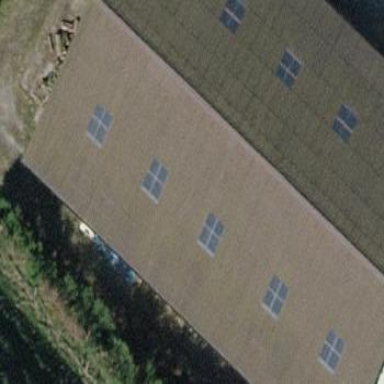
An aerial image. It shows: Building with tiled roof.